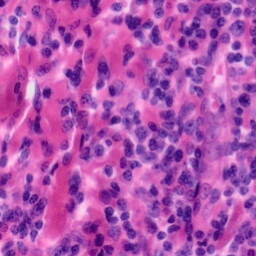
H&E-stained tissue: Tonsil